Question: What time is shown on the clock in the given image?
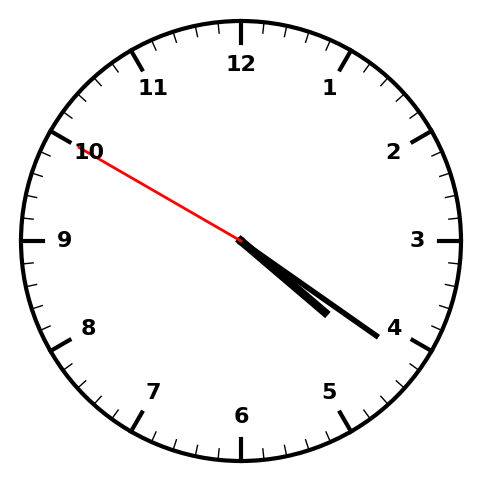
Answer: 04:20:50